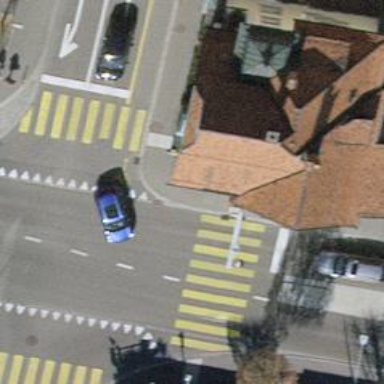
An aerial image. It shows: Kerb barrier.